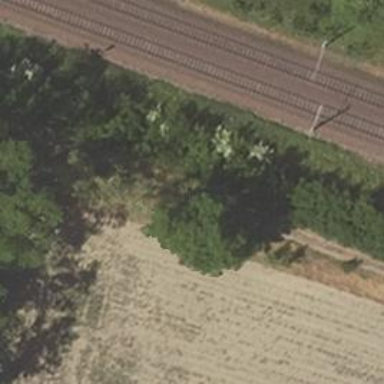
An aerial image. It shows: Dirt track road with grade2 tracktype.